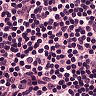
Metastatic tissue present: no